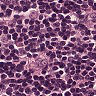
Metastatic tissue present: no